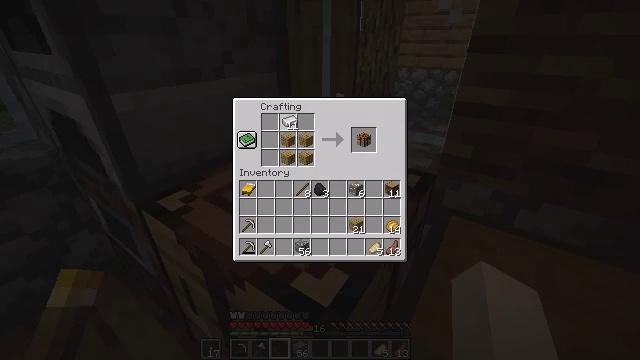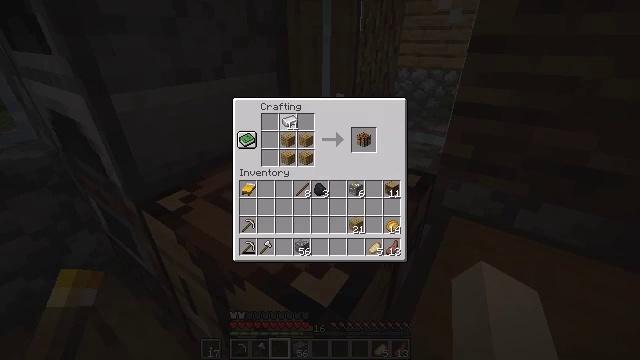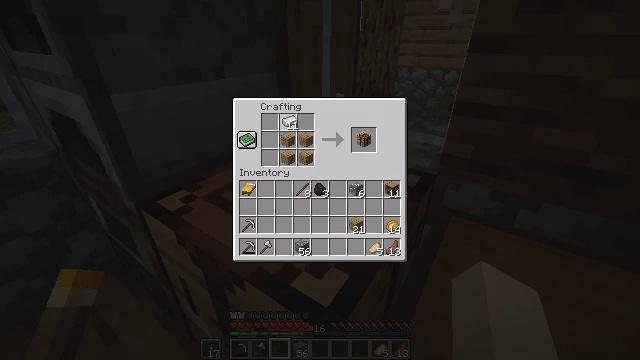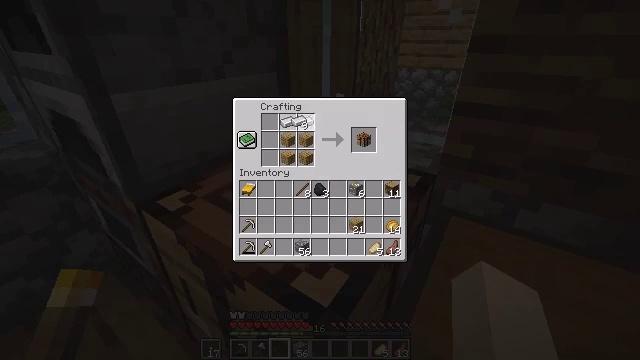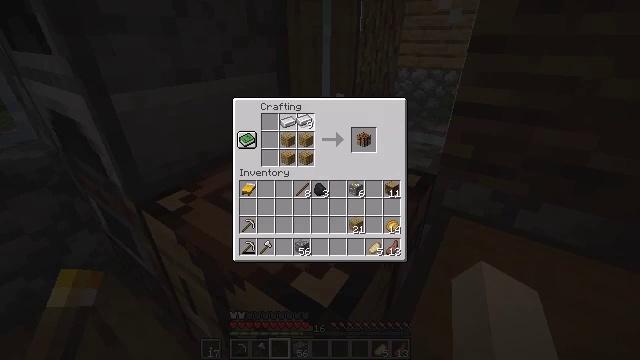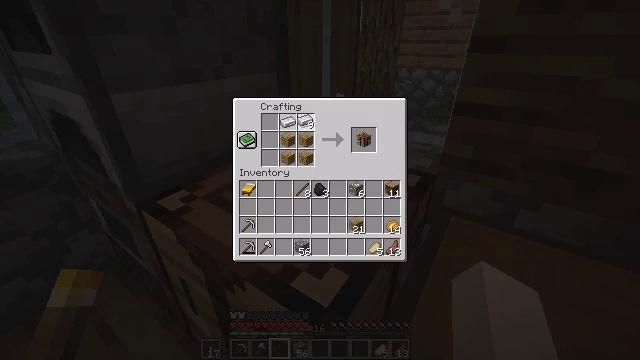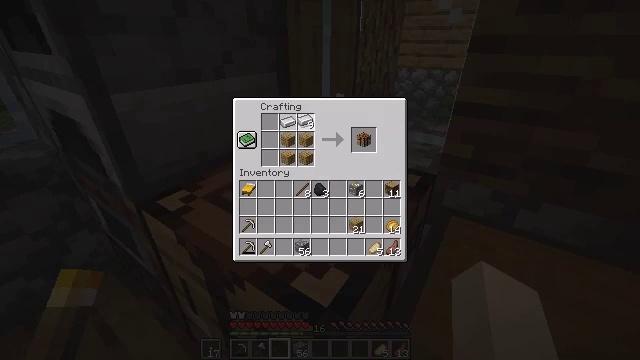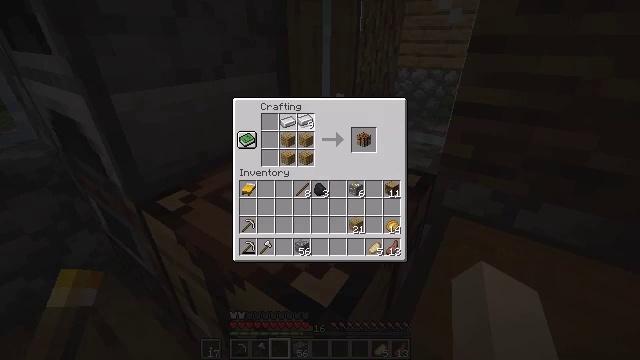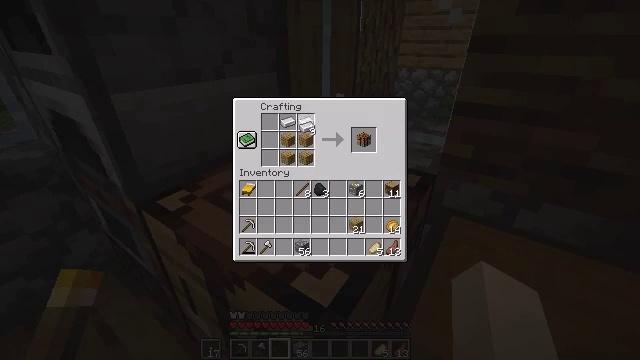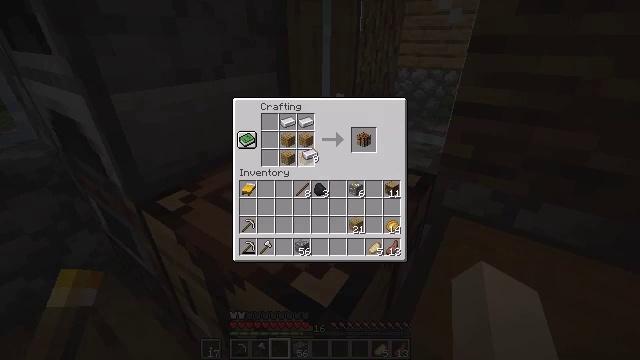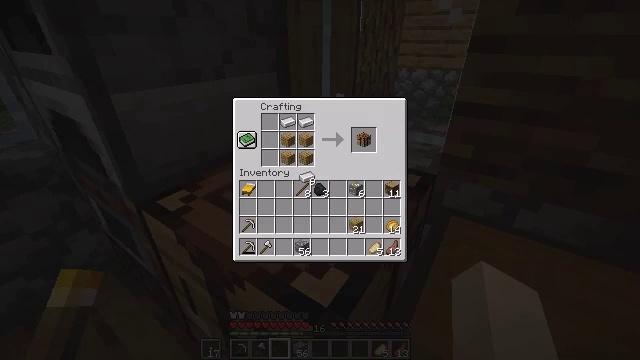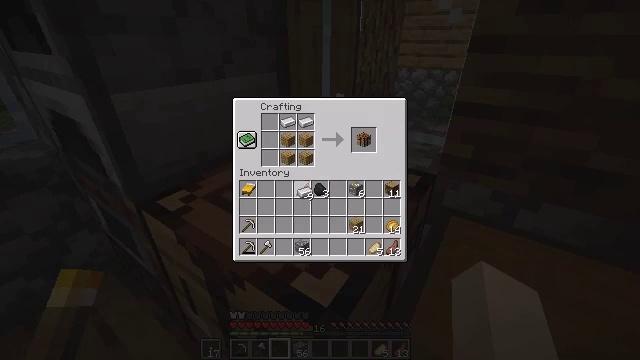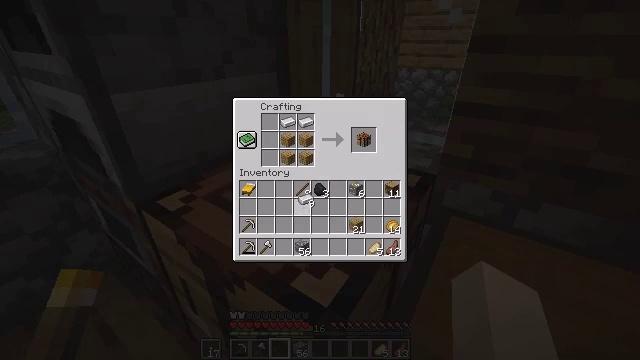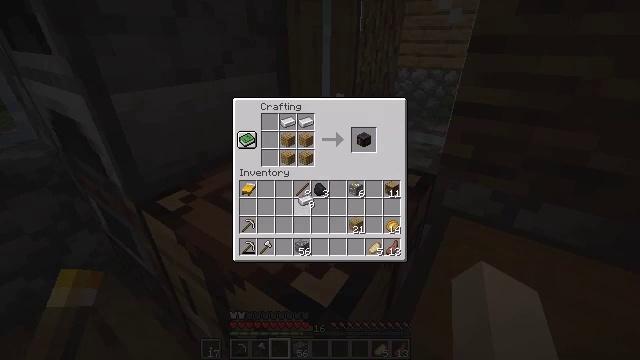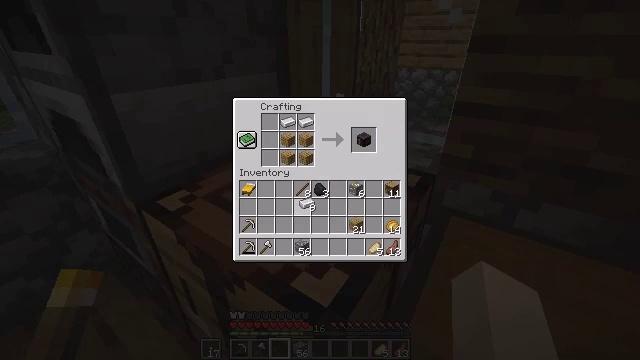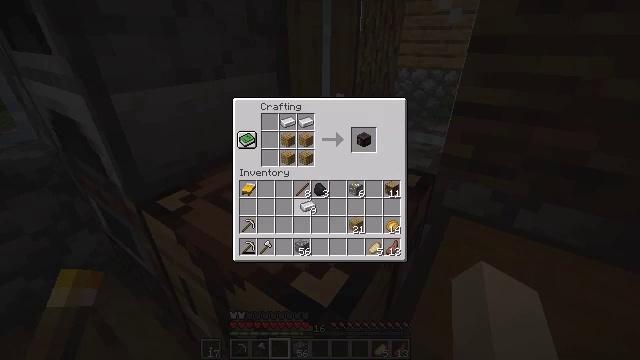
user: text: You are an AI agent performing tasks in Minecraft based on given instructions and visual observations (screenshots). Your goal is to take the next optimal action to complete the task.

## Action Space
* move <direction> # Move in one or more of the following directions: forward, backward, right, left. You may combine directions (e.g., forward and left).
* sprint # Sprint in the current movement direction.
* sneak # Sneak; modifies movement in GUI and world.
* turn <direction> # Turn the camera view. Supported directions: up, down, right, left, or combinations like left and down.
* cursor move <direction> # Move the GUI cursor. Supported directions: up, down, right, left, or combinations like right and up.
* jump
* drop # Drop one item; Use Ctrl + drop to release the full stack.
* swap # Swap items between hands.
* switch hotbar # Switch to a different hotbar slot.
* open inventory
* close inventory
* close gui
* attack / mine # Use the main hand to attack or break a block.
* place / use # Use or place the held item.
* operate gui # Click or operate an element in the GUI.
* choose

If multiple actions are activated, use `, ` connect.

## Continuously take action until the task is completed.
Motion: motion action
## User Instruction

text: Use a crafting table to make a smithing table.
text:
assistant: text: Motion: choose
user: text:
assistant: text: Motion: choose
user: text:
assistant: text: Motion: cursor move right, choose
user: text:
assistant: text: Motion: choose
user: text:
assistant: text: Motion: choose
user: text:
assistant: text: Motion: choose
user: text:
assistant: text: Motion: choose
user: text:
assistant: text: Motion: no_op
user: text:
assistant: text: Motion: cursor move down
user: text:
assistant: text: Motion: cursor move down
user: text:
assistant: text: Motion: cursor move down
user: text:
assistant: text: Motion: cursor move down
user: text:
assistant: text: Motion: no_op
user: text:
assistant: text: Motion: no_op
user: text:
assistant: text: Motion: no_op
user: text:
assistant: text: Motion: no_op
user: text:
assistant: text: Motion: no_op
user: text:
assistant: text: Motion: no_op
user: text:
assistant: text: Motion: no_op
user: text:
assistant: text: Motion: no_op
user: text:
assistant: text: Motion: no_op
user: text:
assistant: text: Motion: no_op
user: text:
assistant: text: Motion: no_op
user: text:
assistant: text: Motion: operate gui
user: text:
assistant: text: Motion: operate gui
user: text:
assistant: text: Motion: no_op
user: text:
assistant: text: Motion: cursor move right
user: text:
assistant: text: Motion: cursor move right and up
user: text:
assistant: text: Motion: cursor move right and up
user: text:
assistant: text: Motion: cursor move up